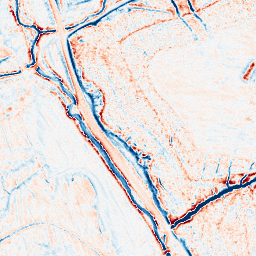
Category: edge_preserving
Decomposition family: anisotropic_diffusion
Decomposition parameters: iterations: 50
kappa: 10
gamma: 0.05
Upsampling method: quadratic
Upsampling parameters: scale: 4
Upsampling scale: 4